Question: '''
var container, camera, scene, renderer;
var scale = 100, N=1000;
var arr= [];
var width = 720, height = 405;
init();
animate();
function init()
{
container = document.getElementById('theCanvas');
camera = new THREE.PerspectiveCamera( 45, width / height, 0.1, 10000 );
camera.position.x = 0;
camera.position.y = 0;
camera.position.z = 80;
scene = new THREE.Scene();
renderer = new THREE.WebGLRenderer({antialias:true});
renderer.setClearColorHex(0x000000, 1);
renderer.setSize( width, height );
container.appendChild( renderer.domElement );
document.getElementById('3dobjects').innerHTML = "Three.js Demo, The number of Cube Objects: " +N;
var geometry = new THREE.CubeGeometry( 1, 1, 1 );
var material = new THREE.MeshBasicMaterial( { color: 0x00ff00 } );
for ( var i = 0; i < N; i++)
{
arr.push(new THREE.Mesh( geometry, material ));
scene.add( arr[i] );
arr[i].position.set( (Math.random()-0.5) * scale, (Math.random()-0.5) * scale, (Math.random()-0.5) * scale );
}
}
function animate()
{
requestAnimationFrame( animate );
render();
}
function render()
{
renderer.render(scene, camera);
}
'''
I'm able to display in random fashion, here is the jsfiddle link working link: <URL> but I needed, the cubes should be displayed in 10 x 10 fashion like below image, don't mind the colors of cube, I request for the fashion

I was unable to play with the position of cubes.
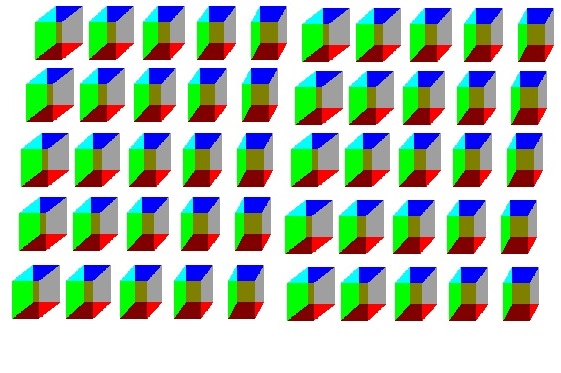
Answer: <URL> to get you started with what you want.
'''
// ...
var cube = new THREE.Mesh( geometry, material );
arr.push(cube);
scene.add(cube);
cube.position.set(2* j, 2* i,40 );
'''